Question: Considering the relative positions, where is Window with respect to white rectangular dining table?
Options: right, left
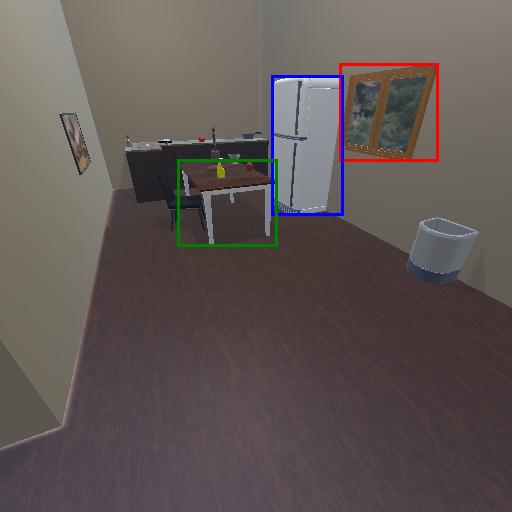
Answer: right